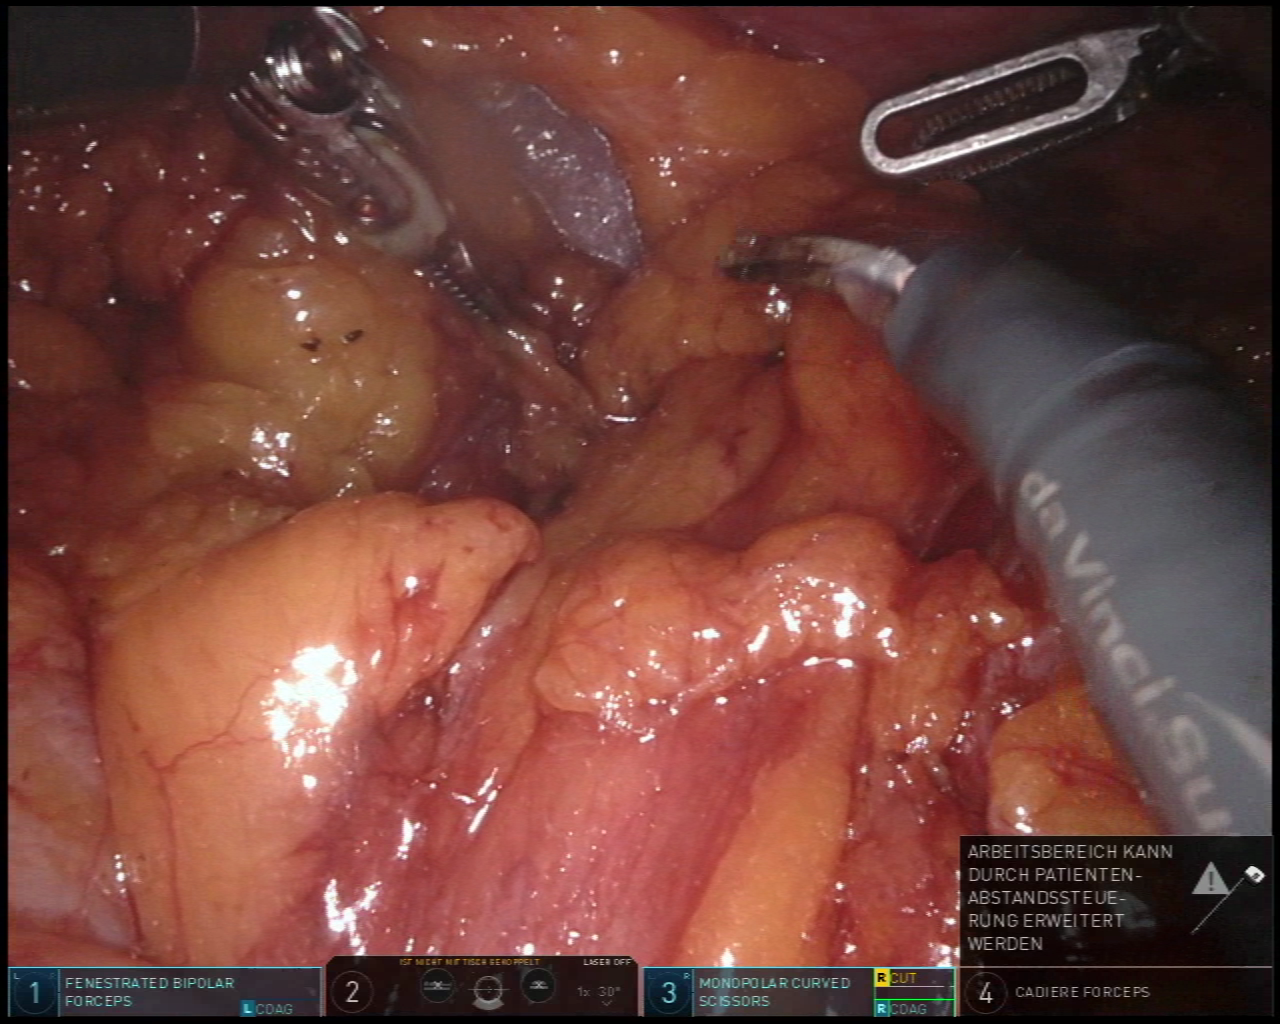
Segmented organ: spleen
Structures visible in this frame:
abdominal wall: yes
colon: yes
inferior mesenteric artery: no
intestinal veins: no
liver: no
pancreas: no
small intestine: no
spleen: yes
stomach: no
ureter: no
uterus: no
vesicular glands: no